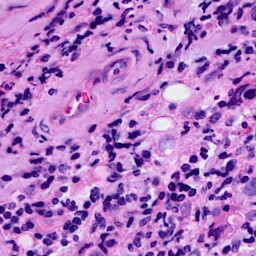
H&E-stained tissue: Breast